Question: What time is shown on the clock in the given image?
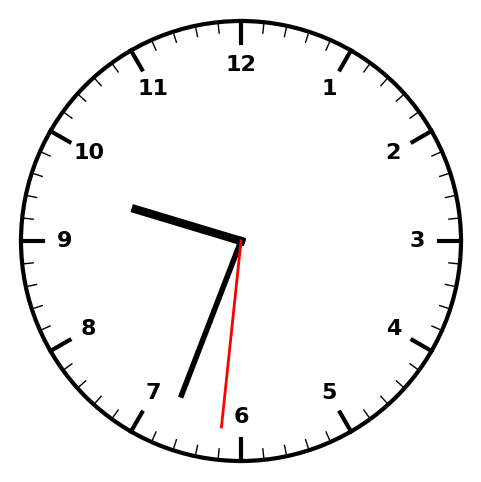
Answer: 09:33:31